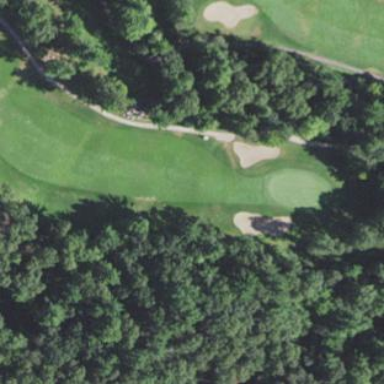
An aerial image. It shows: Grassy area designated as golf fairway.